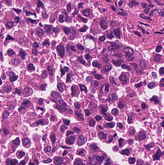
Tumor epithelial tissue: yes
Tumor-associated stroma tissue: no
Normal tissue: no